Interaction volume radius: 5 \u00c5
Interaction volume height: 15 \u00c5
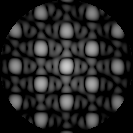
Disorder parameter: 0.08645